Question: I am currently writing a report to calculate the 'TotalTimeDifference' between two date variables in .
The two variables that I am comparing are 'MO_DATECREATED' and 'MO_DATECOMPLETED' and I am trying to calculate the difference only.
I have tried setting up a variable that does a simple subtraction of the two variables- and of course that has not worked at all.
I will attach photoes of what I currently have but I am looking for the way to compare the two variables (which contains date/time) and printing out a variables with the difference in time.
Example: If the MO was 'started at 1/2/15 12:55pm' and 'completed at 1/3/15 1:55pm' i want to print the time difference, or how long it took, as '25 hours'
How can I do this in iReport? Thank you for helping out a newbie!

After answer, I would like to the show days to:
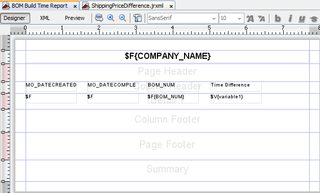
Answer: You do not need variables for this, use directly the 'textFieldExpression'
If the fields 'MO_DATECREATED' and 'MO_DATECOMPLETED' are declared:
'java.lang.Date'
'''
<field name="MO_DATECREATED" class="java.lang.Date">
<fieldDescription><![CDATA[]]></fieldDescription>
</field>
'''
The 'textFieldExpression' would be '($F{MO_DATECOMPLETED}.getTime()-$F{MO_DATECREATED}.getTime())/(1000*60*60) + " hours"'.
Hey thats <URL>
'java.lang.String'
'''
<field name="MO_DATECREATED" class="java.lang.String">
<fieldDescription><![CDATA[]]></fieldDescription>
</field>
'''
We need to parse them to 'Date' object's first.. your pattern is 'mm/dd/yy hh:mm a'
'''
(new java.text.SimpleDateFormat("mm/dd/yy hh:mm a").parse($F{MO_DATECOMPLETED}).getTime()-new java.text.SimpleDateFormat("mm/dd/yy hh:mm a").parse($F{MO_DATECREATED}).getTime())/(1000*60*60) + " hours"
'''
Considering that they maybe 'null' we better add a 'printWhenExpression' as well
'''
<textField>
<reportElement x="0" y="0" width="100" height="20" uuid="eac93a84-7901-4205-b09c-556d48dc05e1">
<printWhenExpression><![CDATA[new java.lang.Boolean($F{MO_DATECREATED}!=null && $F{MO_DATECOMPLETED}!=null)]]></printWhenExpression>
</reportElement>
<textFieldExpression><![CDATA[(new java.text.SimpleDateFormat("mm/dd/yy hh:mm a").parse($F{MO_DATECOMPLETED}).getTime()-new java.text.SimpleDateFormat("mm/dd/yy hh:mm a").parse($F{MO_DATECREATED}).getTime())/(1000*60*60) + " hours"]]></textFieldExpression>
</textField>
'''
No doubt that it is better that they are 'java.lang.Date' object, both the report will fill faster, no risk for parsing error and you can export correctly to excel ecc. To format a 'java.lang.Date' object as you wish just use the pattern property.
Users has opted for the 'java.util.Date' and asked how he can display also minutes, for this I have created a general question on <URL>
This was the temporary solution
'''
<textField>
<reportElement x="0" y="0" width="100" height="20" uuid="eac93a84-7901-4205-b09c-556d48dc05e1">
<printWhenExpression><![CDATA[new java.lang.Boolean($F{MO_DATECREATED}!=null && $F{MO_DATECOMPLETED}!=null)]]></printWhenExpression>
</reportElement>
<textFieldExpression><![CDATA[($F{MO_DATECOMPLETED}.getTime()-$F{MO_DATECREATED}.getTime()) / (24* 60 * 60 * 1000) + " days " +($F{MO_DATECOMPLETED}.getTime()-$F{MO_DATECREATED}.getTime()) / (60 * 60 * 1000) % 24 + " hours " + ($F{MO_DATECOMPLETED}.getTime()-$F{MO_DATECREATED}.getTime()) / (60 * 1000) % 60 + " minutes"]]></textFieldExpression>
</textField>
'''